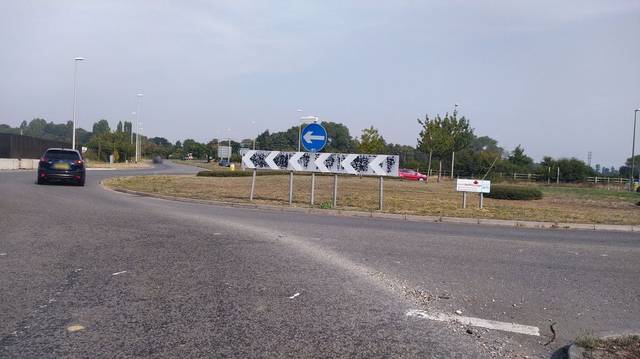
Region: United Kingdom
Coordinates: 50.806, -0.6667